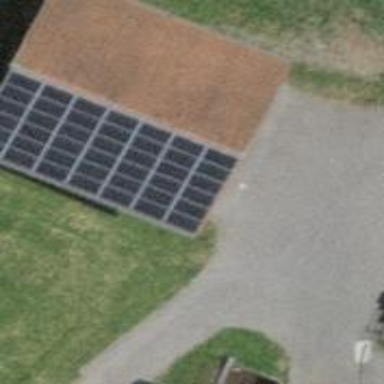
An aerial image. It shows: Solar power generator utilizing photovoltaic technology with solar photovoltaic panels.